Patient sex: F
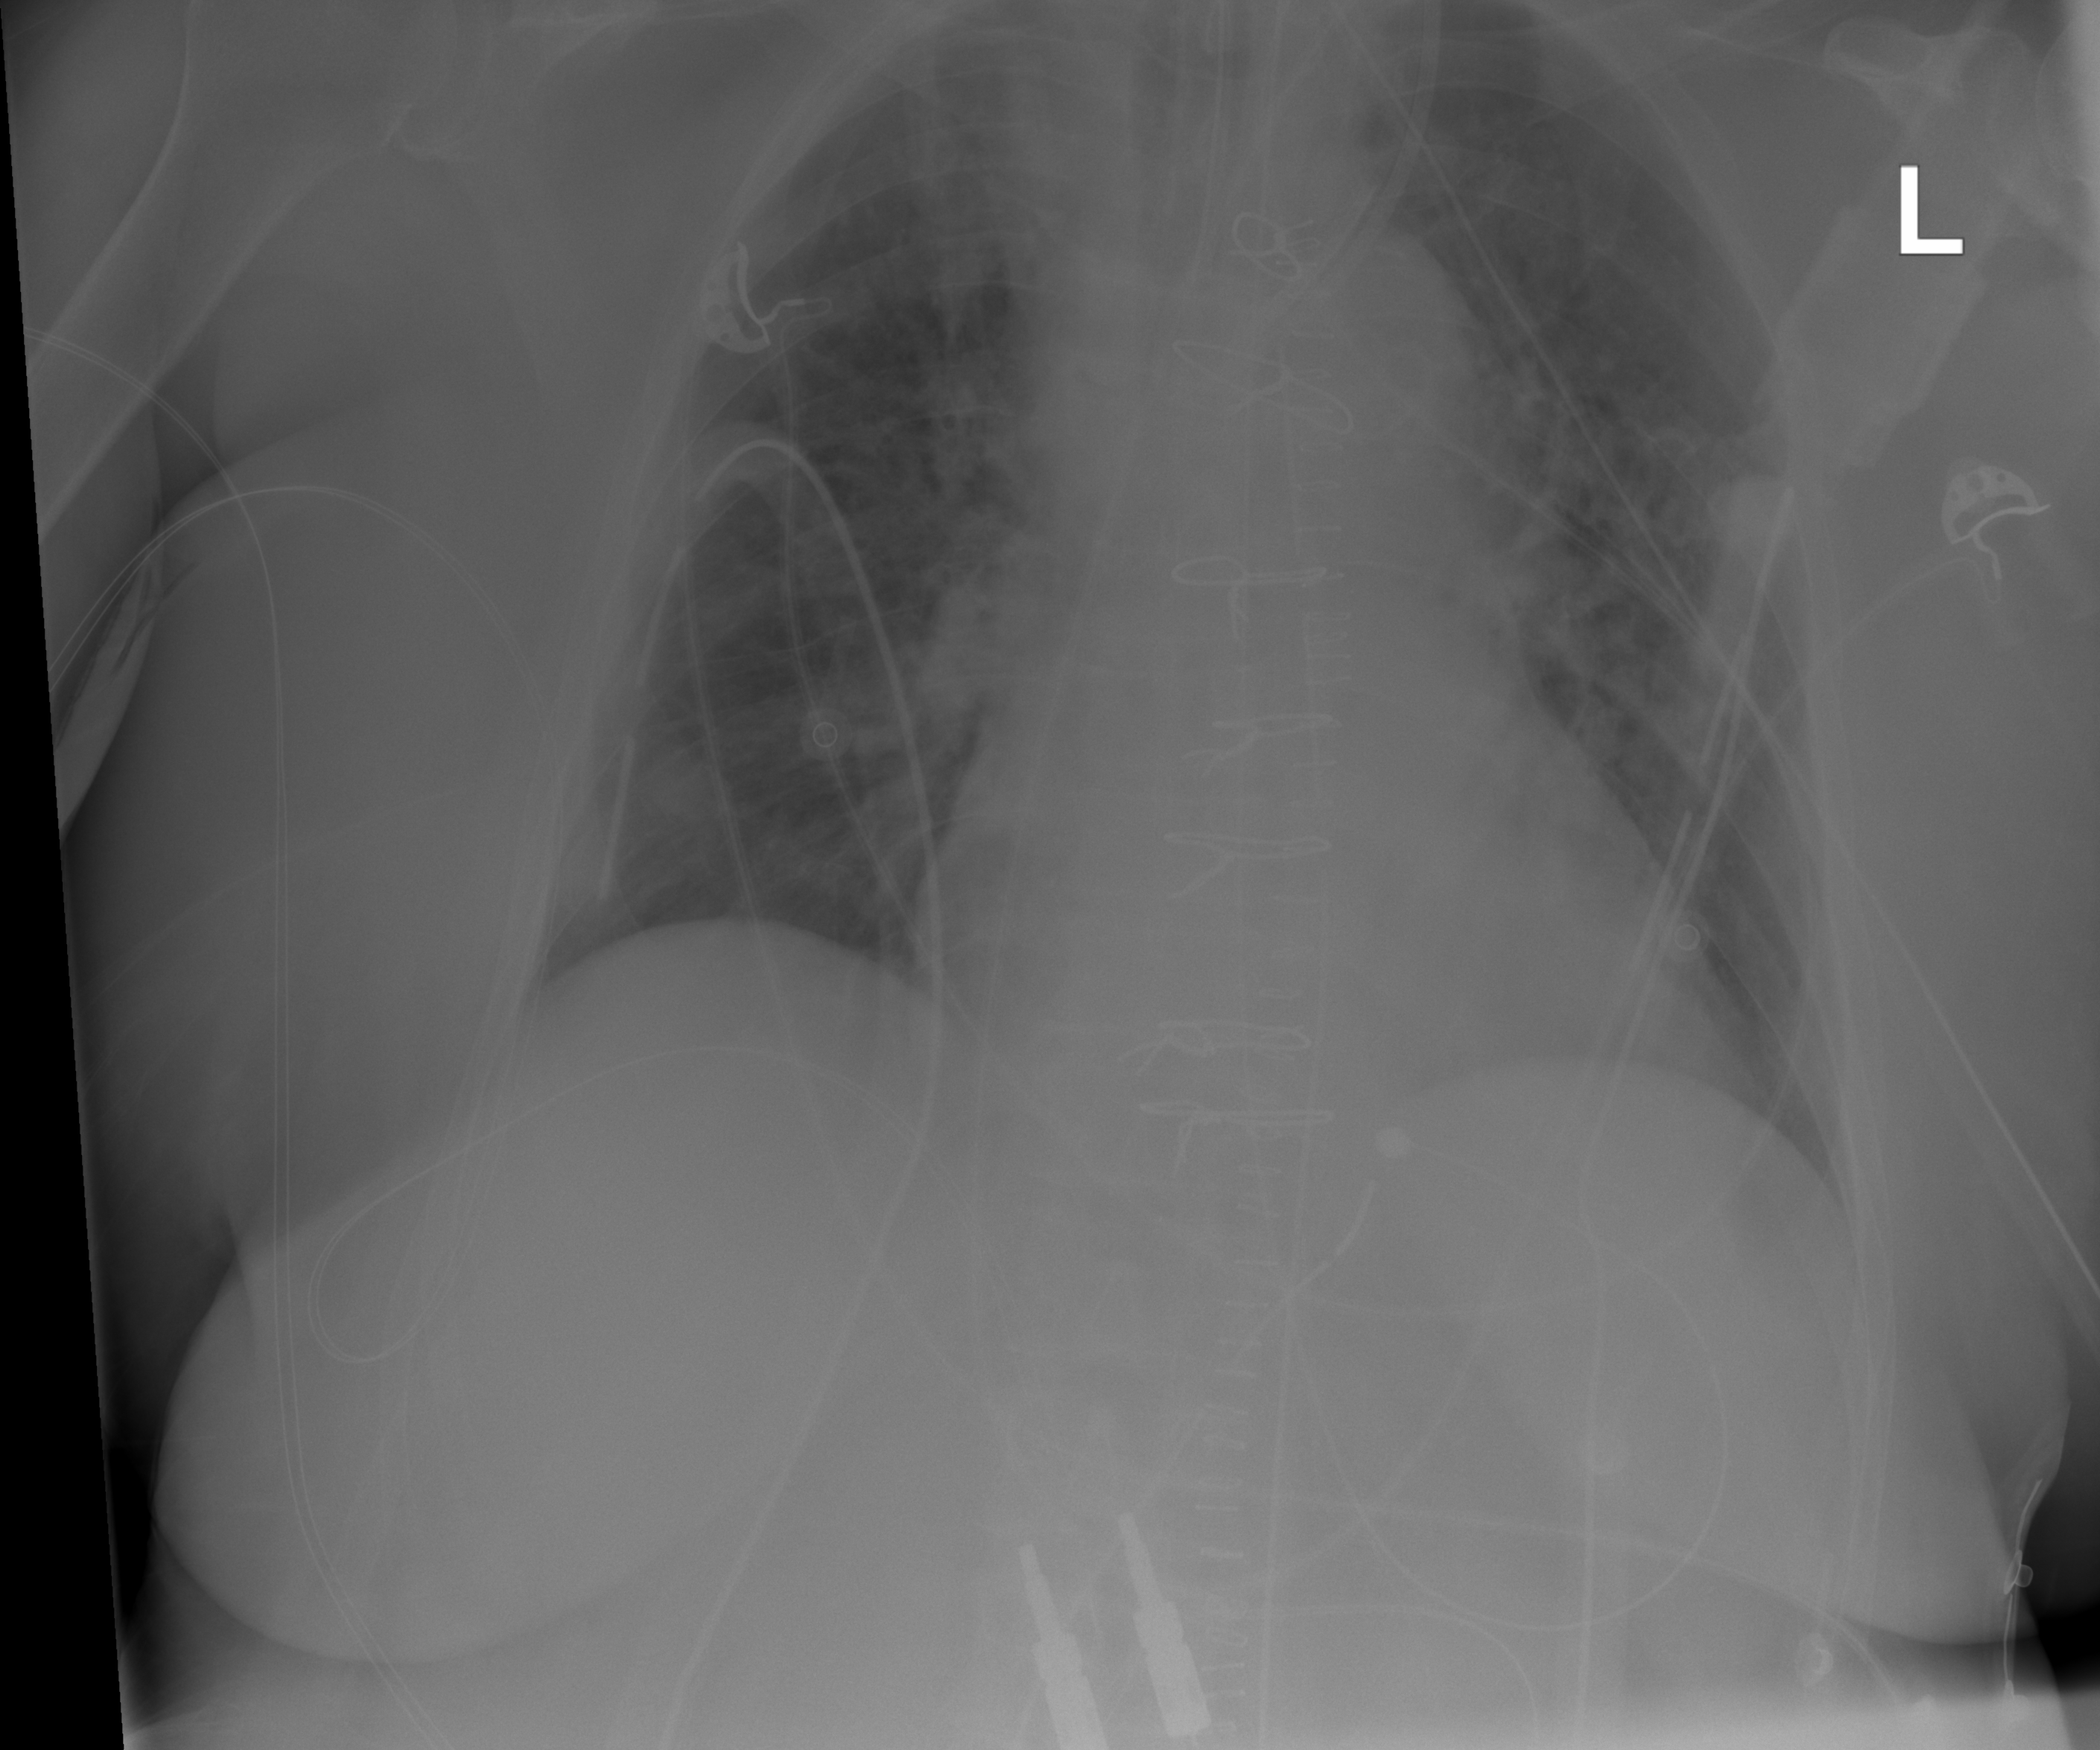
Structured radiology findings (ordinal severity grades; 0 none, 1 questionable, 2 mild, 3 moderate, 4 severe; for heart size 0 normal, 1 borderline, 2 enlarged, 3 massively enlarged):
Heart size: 3
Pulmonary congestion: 2
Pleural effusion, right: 0
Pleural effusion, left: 0
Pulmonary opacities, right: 0
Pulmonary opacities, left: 0
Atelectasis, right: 0
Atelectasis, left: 0